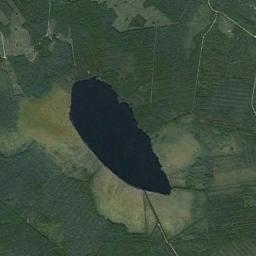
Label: lake